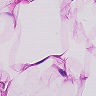
Metastatic tissue present: no